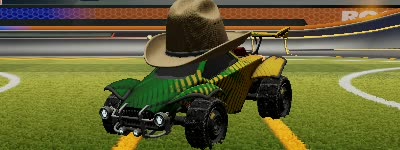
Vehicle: octane